Question: i have a list of points
'''
n x
7 99.06
12 100.45
25 98.11
42 106.92
75 106.78
94 102.34
128 119.05
145 116.54
149 116.06
167 111.49
173 112.69
195 120.25
201 119.70
217 107.62
233 105.53
239 107.86
257 109.77
287 115.71
'''
This is the scatter plot and what i want to achieve

I want to find all linear lines that cross more then two points.
what i have is the blue dots - what i want to find is the red lines.
the simple solution is to run 'lm' on all combination and filter the top ones by adjusted R squared. but, there are a lot of combinations and it's taking a very very long time . i've tried elimination by setting a limit on the angles between the sections but it's not significant enough. plus, i ran into some problems when i had a long line including other significant segments as illustrated by 1/2 in the graph.
I would appreciate any new ideas.
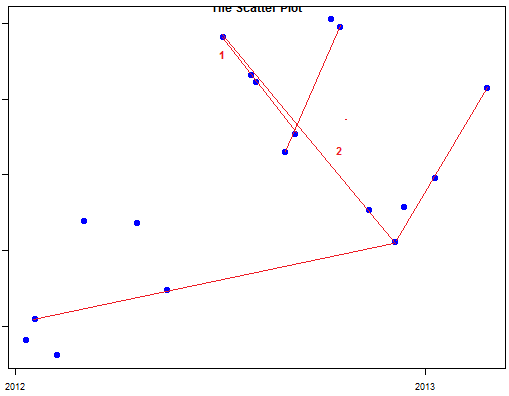
Answer: I've done it with 'lm' and it takes me less than two seconds to find all matches. Is that too long for you? If not, here's how I did it. I create a vector of all the 816 combinations of three points in your data and loop through it. When the r-squared is above 0.9999, I plot the line.
With this criteria, I get more fits on the left of the chart and a few on the right are not present. It seems that in your chart, some fits are not optimal. You might want to check that out
'''
library(zoo)
data1 <- read.table(text="
2012-01-11 99.06
2012-01-19 100.45
2012-02-07 98.11
2012-03-02 106.92
2012-04-19 106.78
2012-05-16 102.34
2012-07-05 119.05
2012-07-30 116.54
2012-08-03 116.06
2012-08-29 111.49
2012-09-07 112.69
2012-10-09 120.25
2012-10-17 119.70
2012-11-12 107.62
2012-12-05 105.53
2012-12-13 107.86
2013-01-10 109.77
2013-02-25 115.71")
data1 <-zoo(data1[,2],as.Date(data1[,1]))
plot.zoo(data1, type="p", col="blue", pch=16)
my.comb <-combn(data1, 3,simplify = FALSE)
for (i in 1:length(my.comb)){
vect <- my.comb[[i]]
reg <-lm(coredata(vect)~index(vect))
if(summary(reg)$adj.r.squared>0.9999) lines(my.comb[[i]], col="red")
}
'''